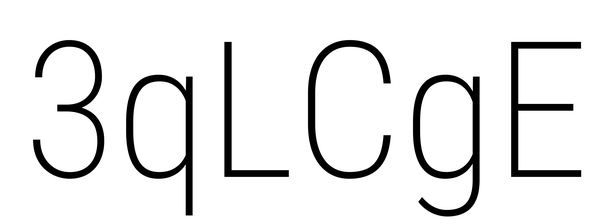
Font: Roboto_Condensed_ExtraLight